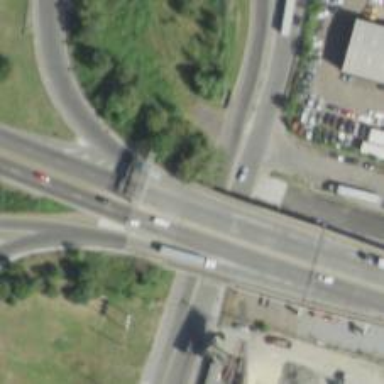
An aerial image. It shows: Trunk link highway passing over bridge.